Field crop: maize
Growth stage: 2
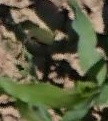
Species: maize